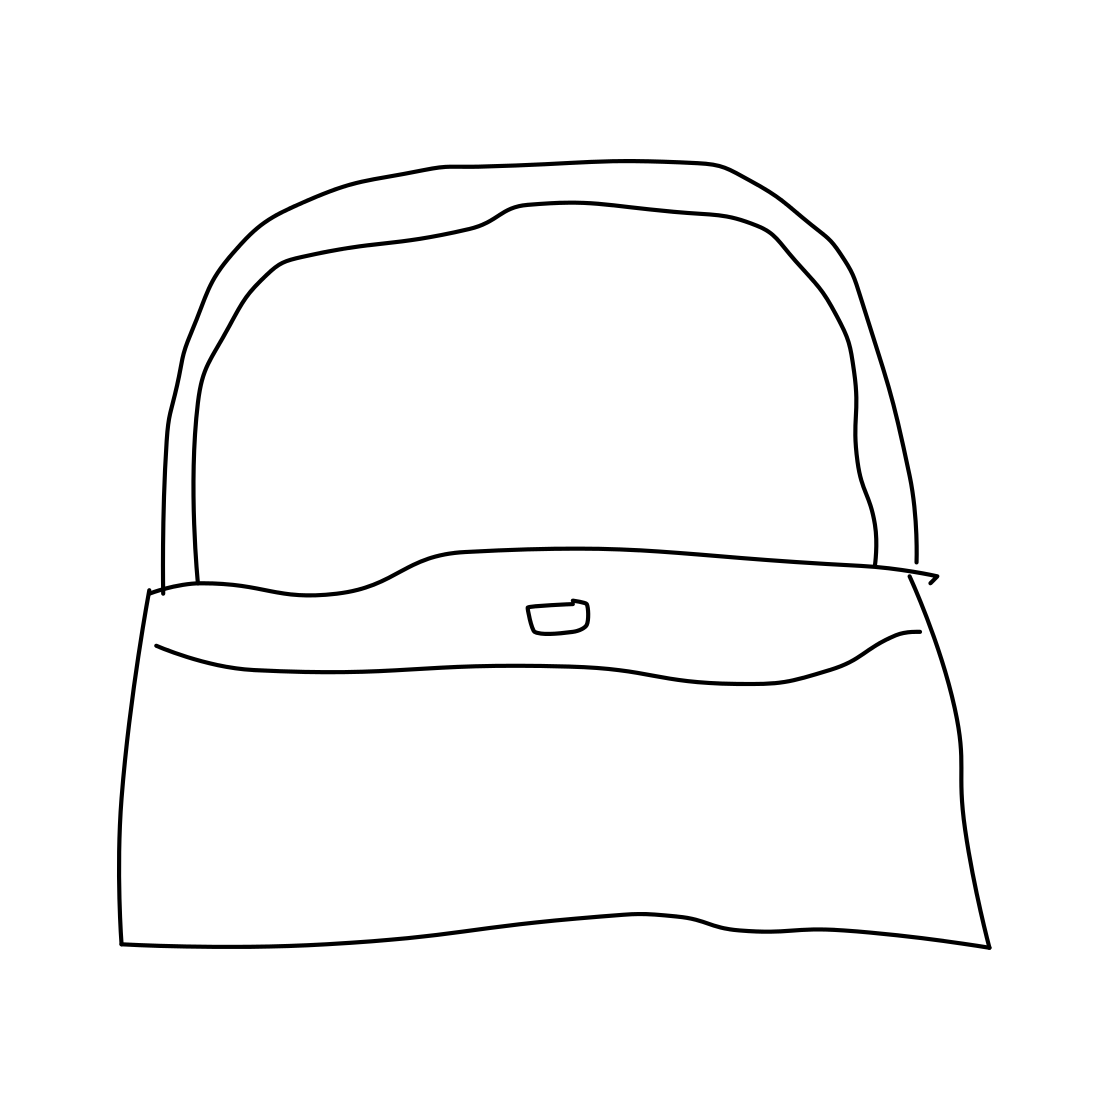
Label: purse